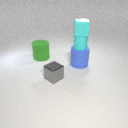
small gray metal cube to the left of large blue rubber cylinder